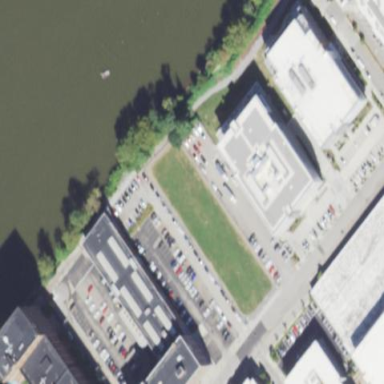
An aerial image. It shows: Paved parking area.